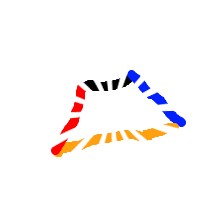
Shape: trapezoid